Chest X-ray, PA view. Patient: 35 years old, sex F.
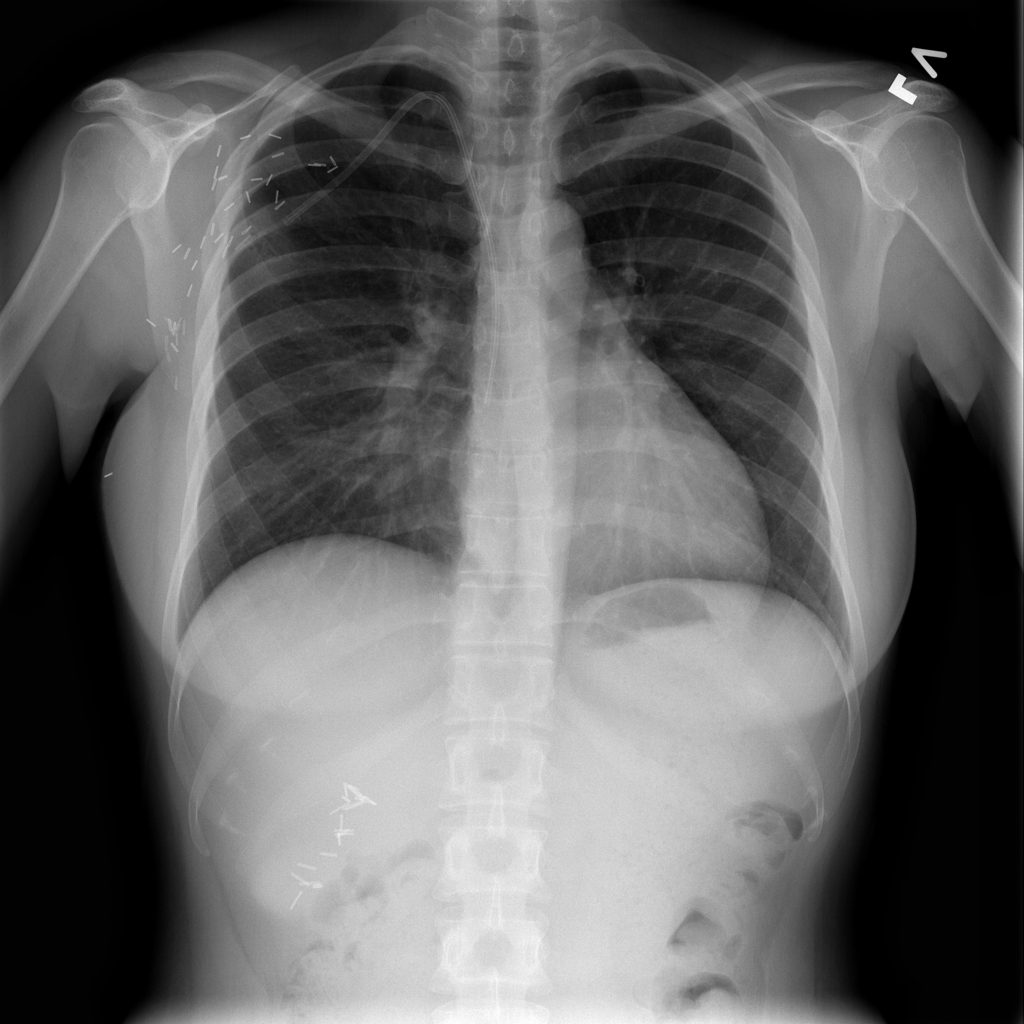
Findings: No Finding